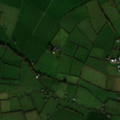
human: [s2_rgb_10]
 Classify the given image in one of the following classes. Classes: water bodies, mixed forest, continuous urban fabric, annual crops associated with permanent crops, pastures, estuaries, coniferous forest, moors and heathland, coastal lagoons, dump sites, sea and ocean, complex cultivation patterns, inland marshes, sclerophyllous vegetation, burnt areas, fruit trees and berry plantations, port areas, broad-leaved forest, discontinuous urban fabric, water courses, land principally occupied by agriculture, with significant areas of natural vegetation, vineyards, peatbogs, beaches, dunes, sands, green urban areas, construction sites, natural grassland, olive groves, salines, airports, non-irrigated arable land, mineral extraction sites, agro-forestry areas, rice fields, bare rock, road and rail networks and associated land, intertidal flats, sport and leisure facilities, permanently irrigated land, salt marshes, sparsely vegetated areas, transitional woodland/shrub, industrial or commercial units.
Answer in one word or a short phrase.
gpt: pastures